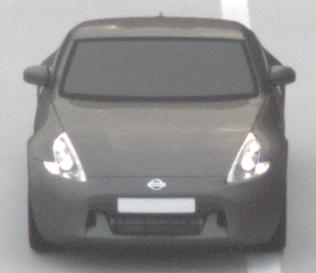
Make: Nissan
Model: 370Z Coupé
Detailed model: 370Z (Z34) Coupé
Model produced from: 2009/12
Model produced until: 2013/03
Doors: 3
Color: gray
Road condition: dry road
Daytime: morning or afternoon
Contrast: low contrast